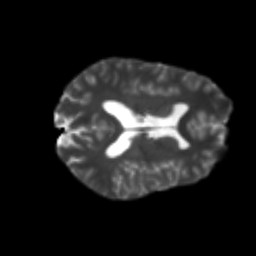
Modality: T2w
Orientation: axial
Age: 22
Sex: female
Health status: healthy
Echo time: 0.074 s